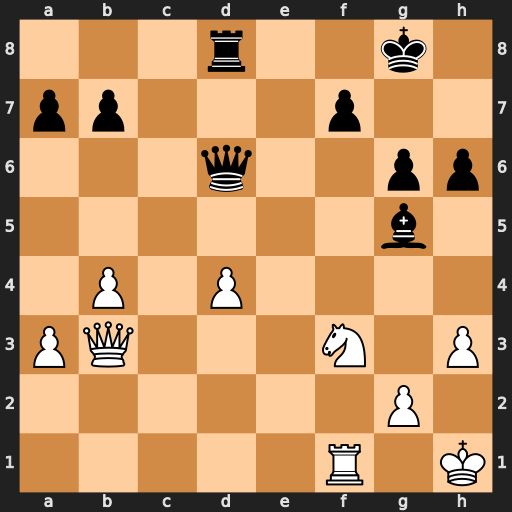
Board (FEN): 3r2k1/pp3p2/3q2pp/6b1/1P1P4/PQ3N1P/6P1/5R1K
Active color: w
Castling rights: -
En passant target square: -
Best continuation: Nxg5 Qd5 Qxd5